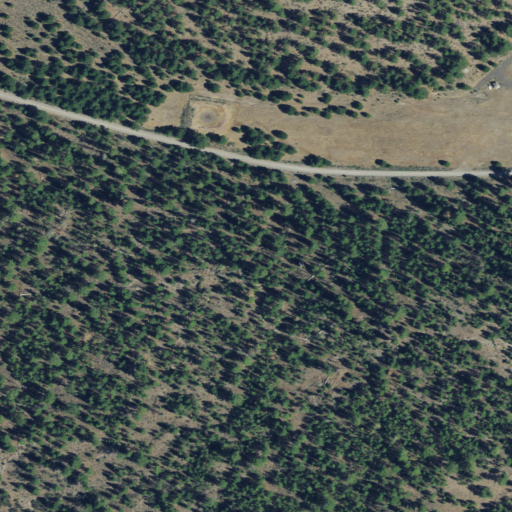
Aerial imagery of valley in Oregon named Egypt Canyon containing evergreen forest and shrub